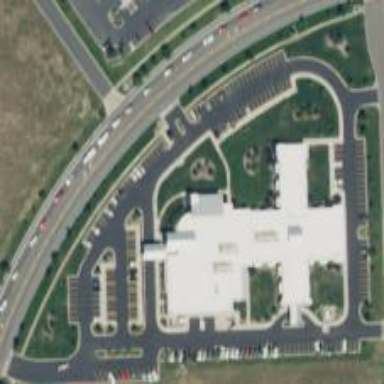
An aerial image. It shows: Healthcare facility identified as hospital.